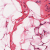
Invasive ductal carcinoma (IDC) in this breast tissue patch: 0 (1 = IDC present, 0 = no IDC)